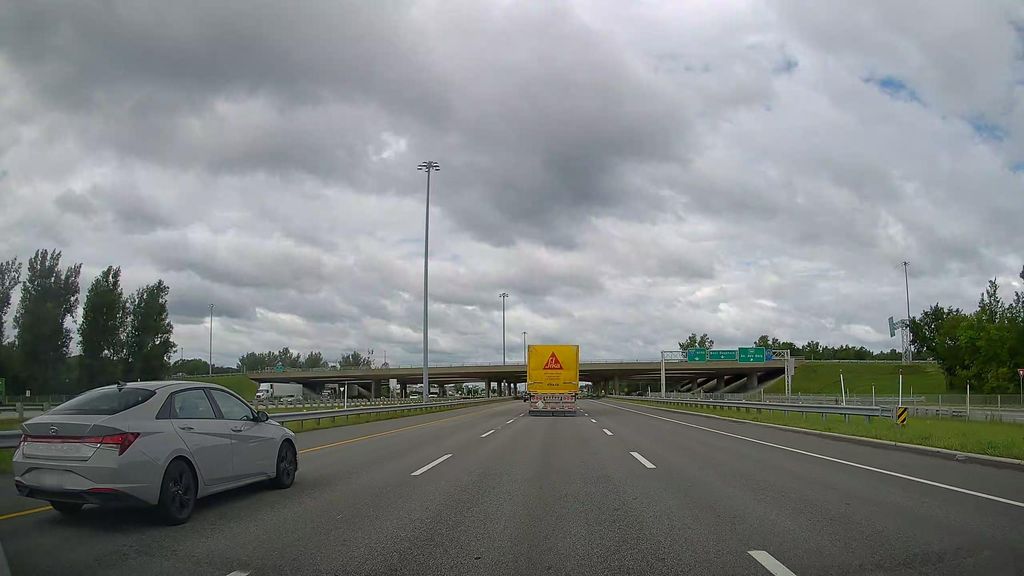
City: montreal